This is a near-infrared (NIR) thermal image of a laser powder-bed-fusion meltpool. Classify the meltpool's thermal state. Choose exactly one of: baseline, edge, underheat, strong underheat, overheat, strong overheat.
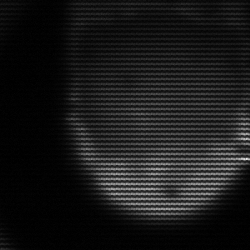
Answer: edge